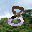
Label: 8